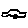
Label: car